Question: I am trying to plot the frequencies of different journals in a list of research papers I fetched. Each row in my data frame corresponds to a paper, for which I have the associated journal.
I did the following to plot the levels (bins) in a histogram:
'''
journal = main$Publication.Journal
tb <- table(journal)
barplot(tb[order(tb, decreasing=T)])
axis(2,at=seq(0, 12, 1), lab=seq(0, 12, 1))
'''

Only problem is, I want to cut out from the graph (or table itself) the journals with a frequency of 1, since I am trying to observe only the most frequent journals (hence the ordered barplot).
Any insight on how I can do this?
Many thanks!
Nathanael
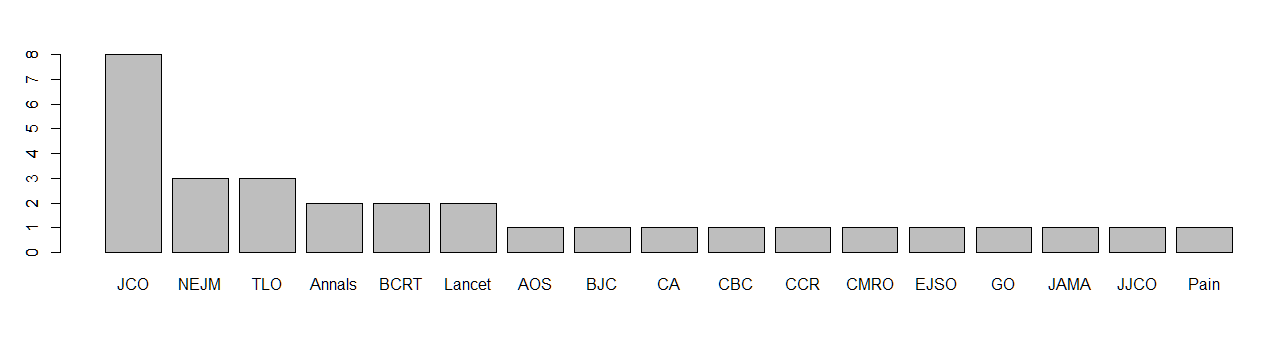
Answer: Or very simply
'''
tb <- tb[tb>1]
'''
'table' objects are subsettable the same ways any 'array' objects are.